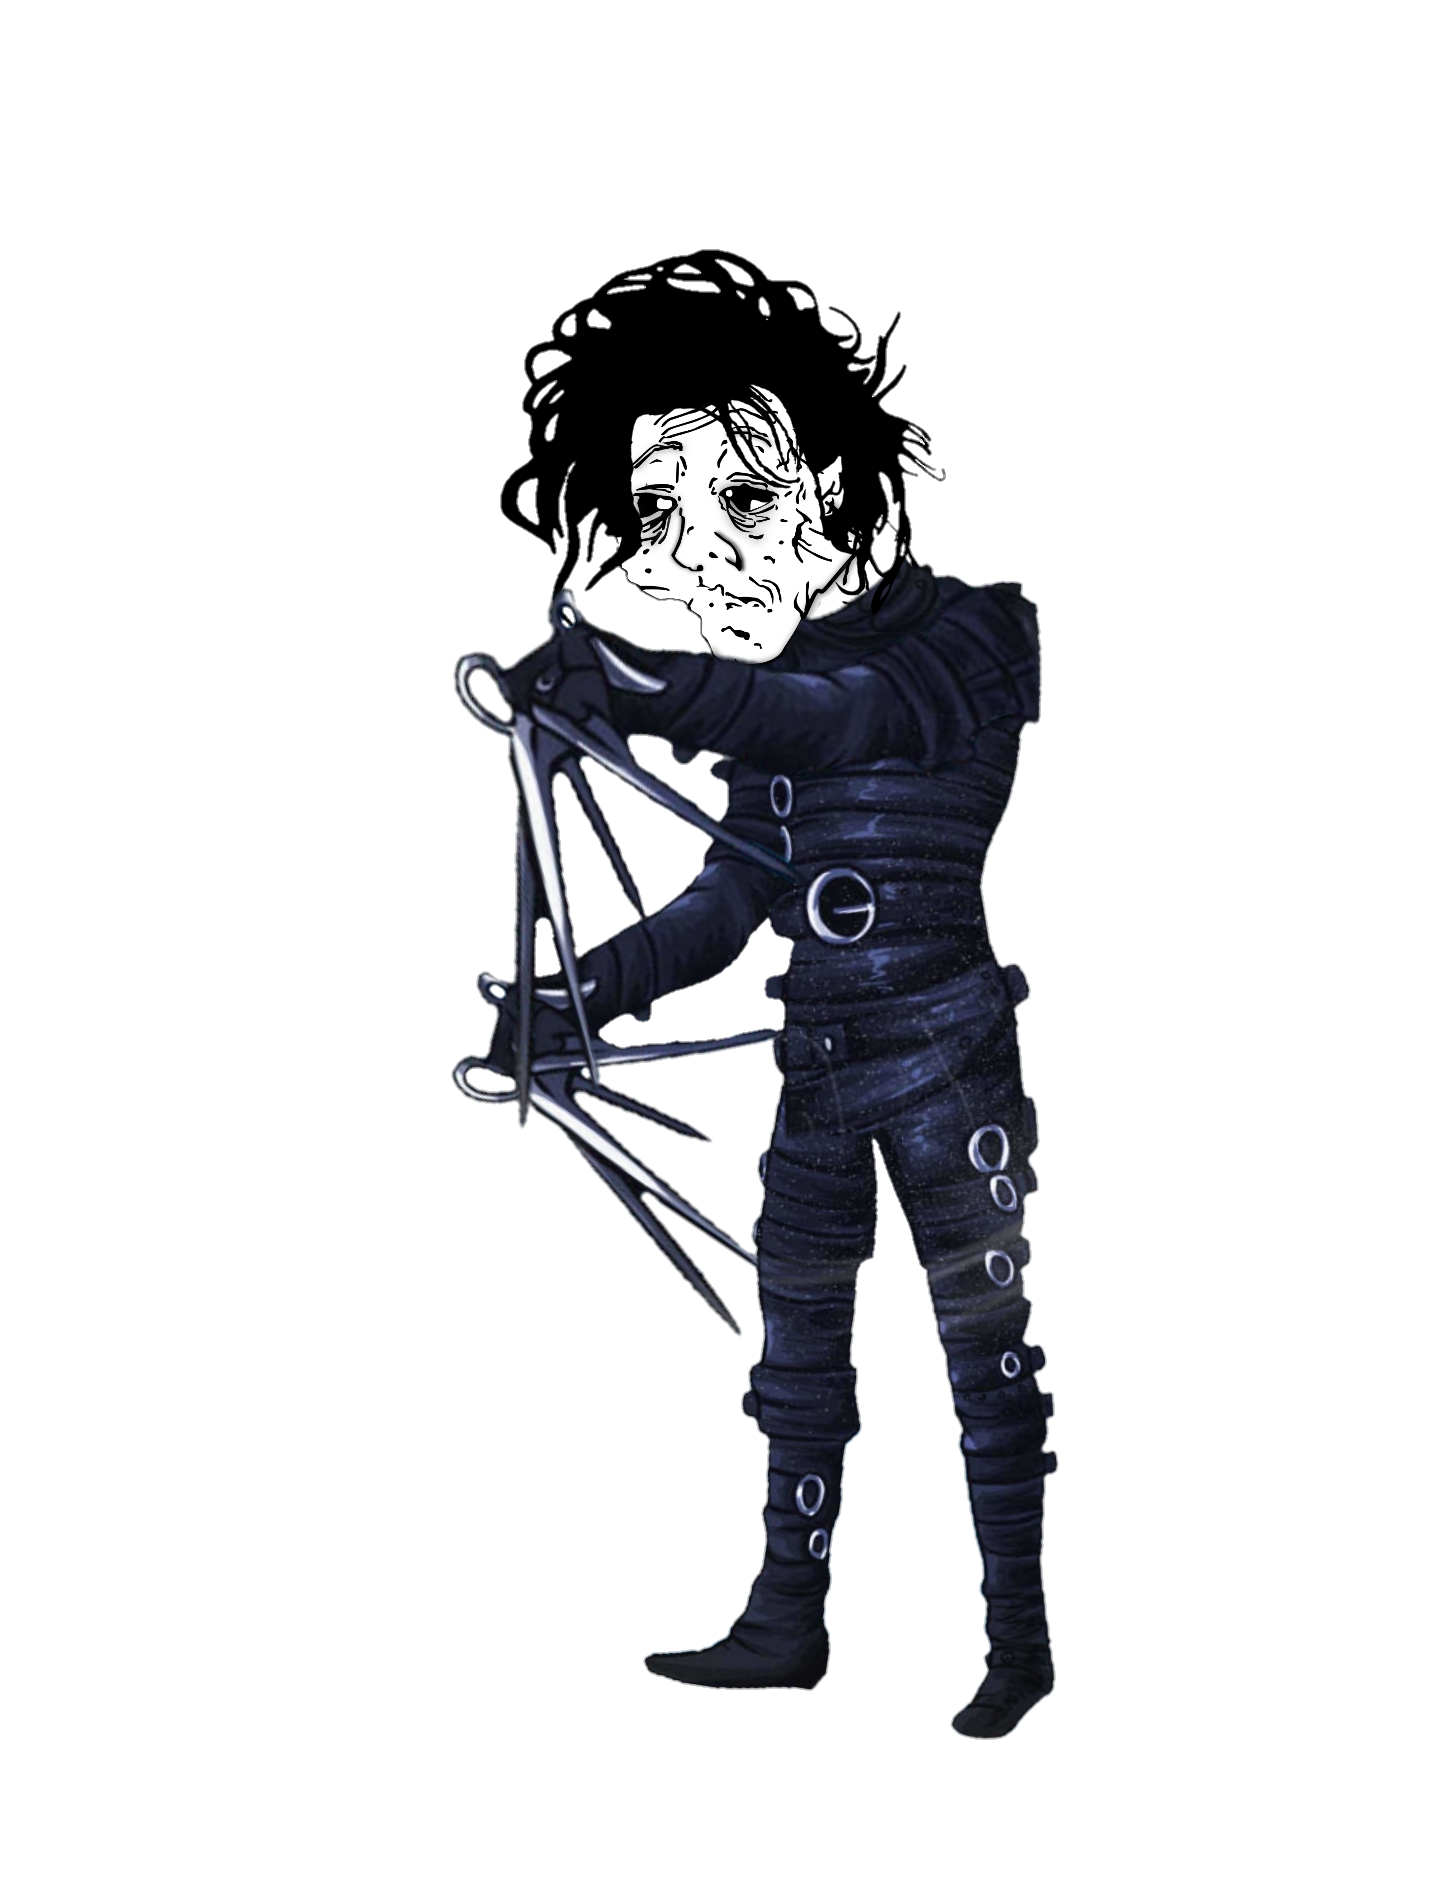
Label: 5_Yes_Honey